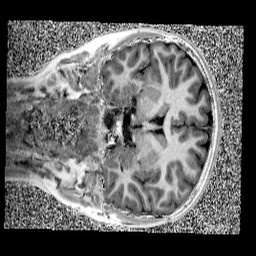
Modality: UNIT1
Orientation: coronal
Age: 9
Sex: male
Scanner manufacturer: siemens
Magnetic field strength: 3 T
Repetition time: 4 s
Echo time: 0.00299 s